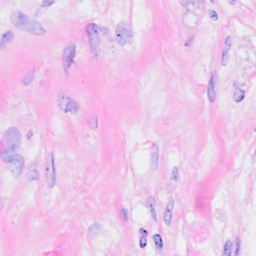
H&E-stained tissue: Breast